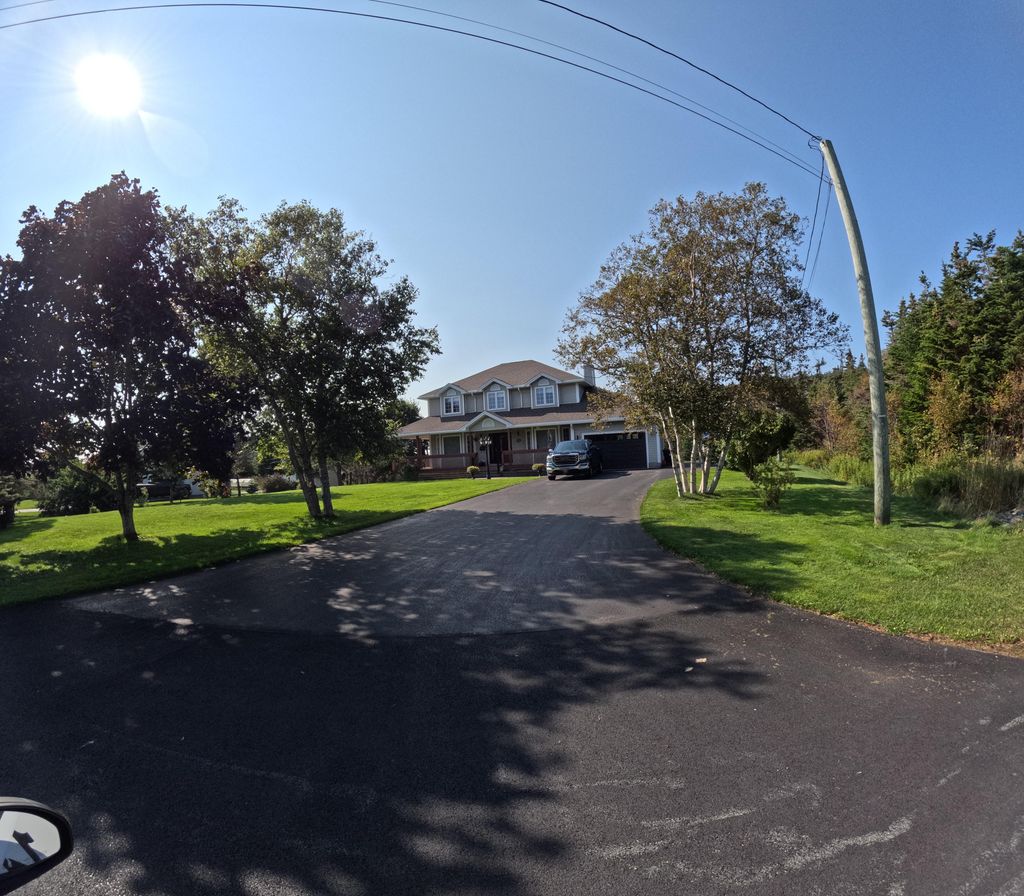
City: st_johns